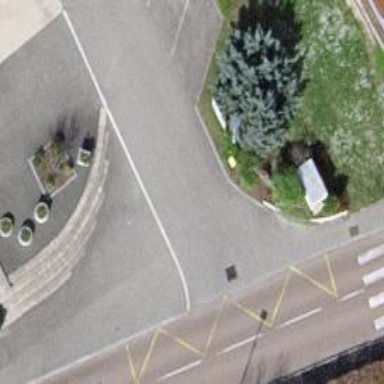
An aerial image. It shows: Post box is visible.